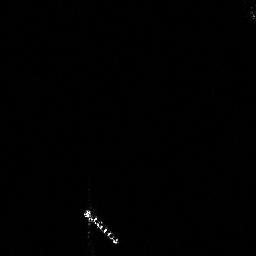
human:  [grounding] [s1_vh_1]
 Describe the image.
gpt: In the satellite image, there is  <ref>1 medium ship </ref> <box>[[31, 80, 46, 95, 0]]</box> located at bottom.